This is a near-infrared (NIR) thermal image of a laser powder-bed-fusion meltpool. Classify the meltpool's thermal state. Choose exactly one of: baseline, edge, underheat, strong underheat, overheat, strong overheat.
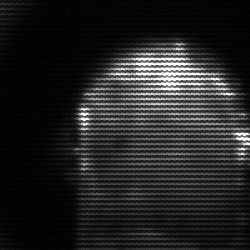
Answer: baseline